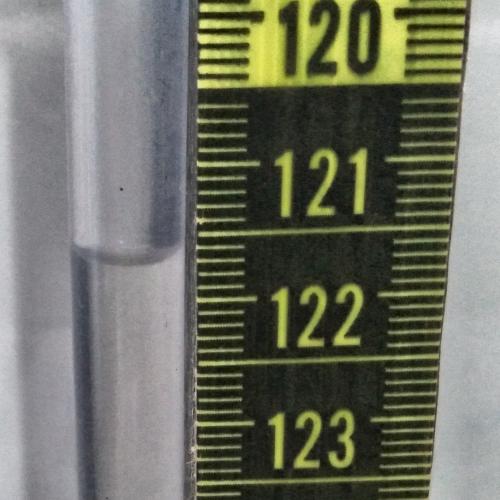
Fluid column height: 121.7 cm